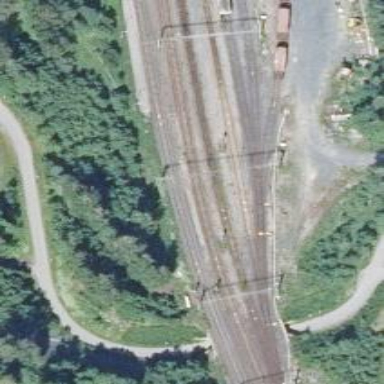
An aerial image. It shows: Railway track with continuous electrified contact line.